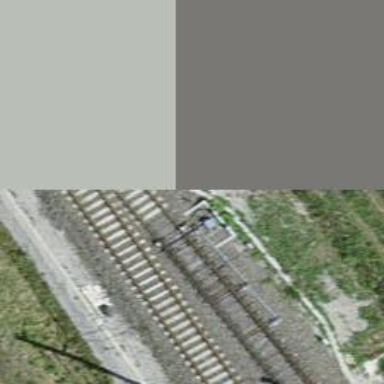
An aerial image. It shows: Railway switch.